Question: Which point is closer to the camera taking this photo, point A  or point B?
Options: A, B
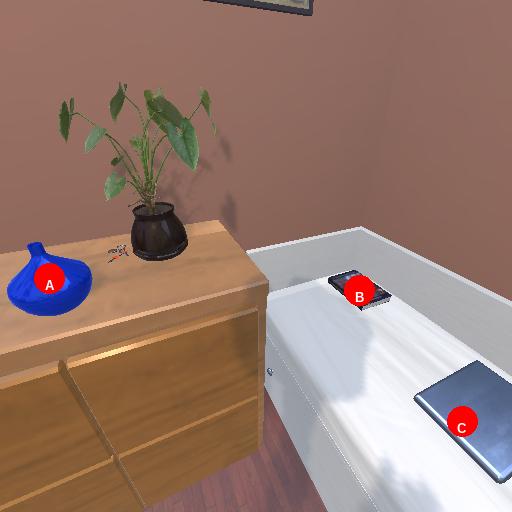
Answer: A